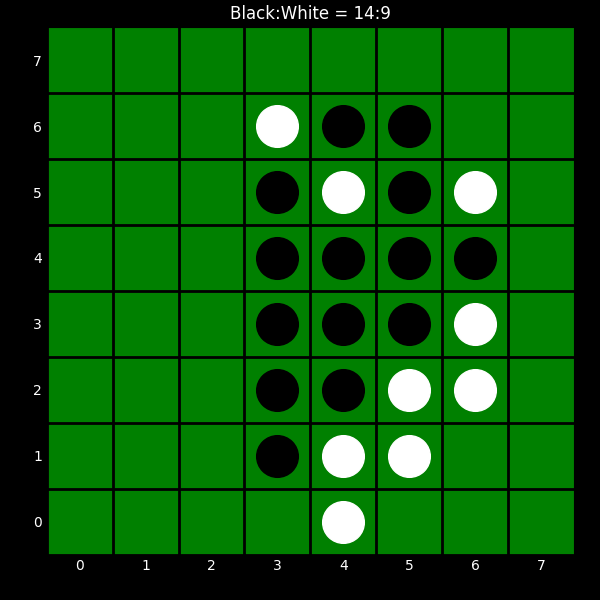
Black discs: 14
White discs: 9